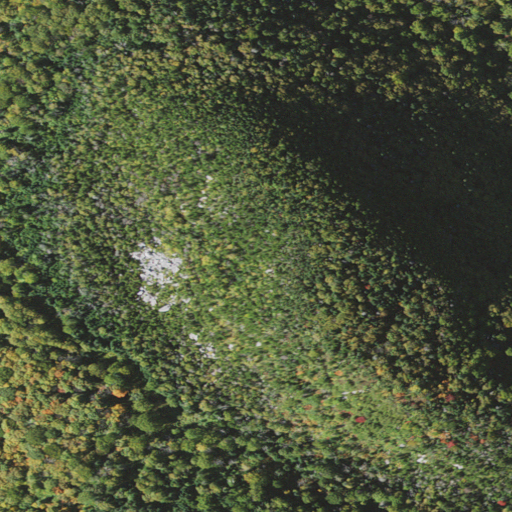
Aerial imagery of mountain in Vermont named Haystack Mountain containing evergreen forest, mixed forest, and deciduous forest